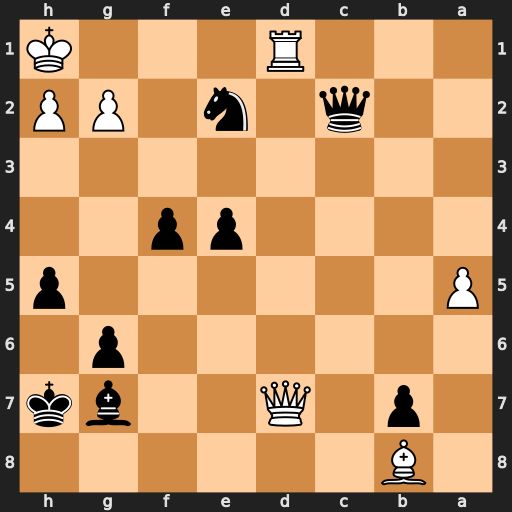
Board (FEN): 1B6/1p1Q2bk/6p1/P6p/4pp2/8/2q1n1PP/3R3K
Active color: b
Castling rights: -
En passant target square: -
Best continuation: f3 gxf3 exf3